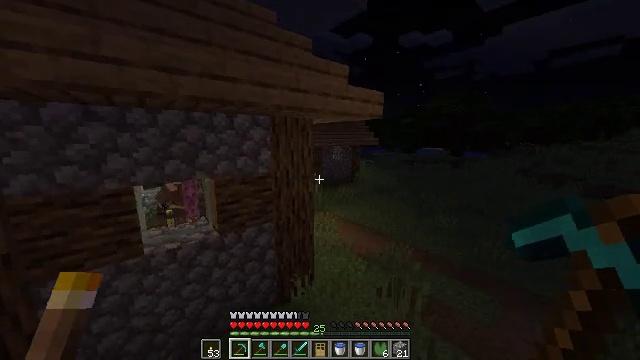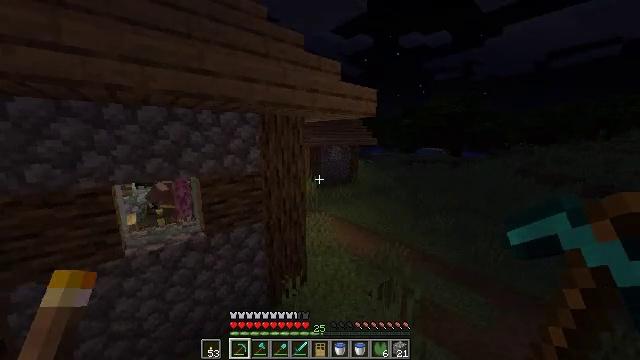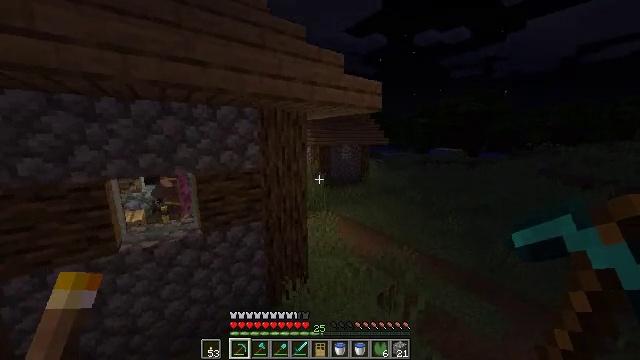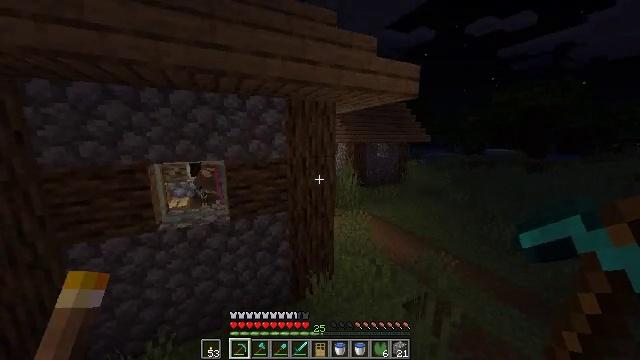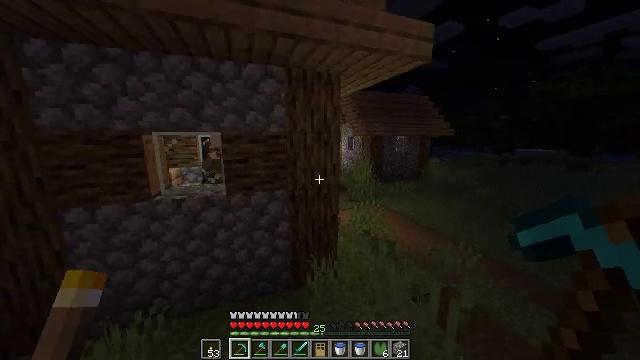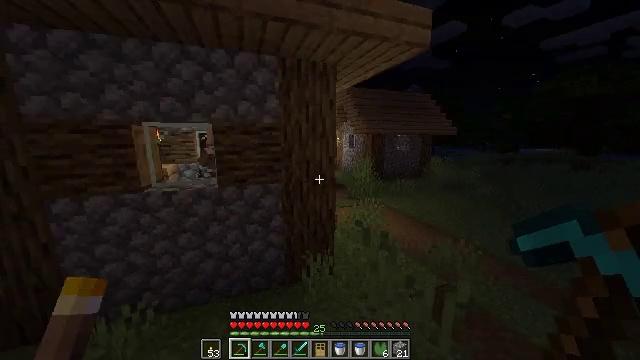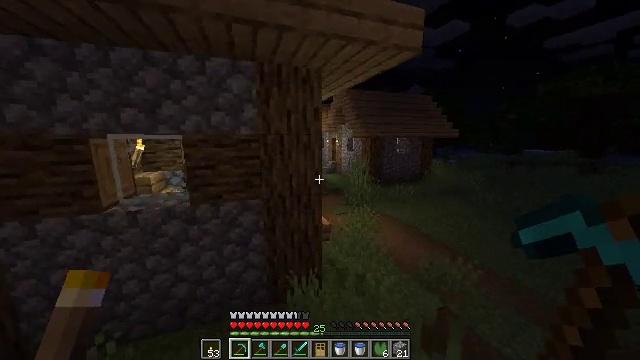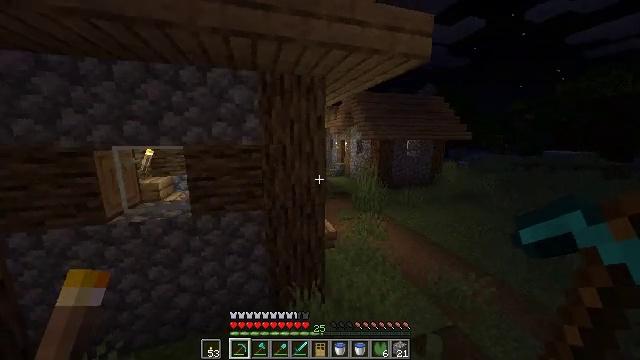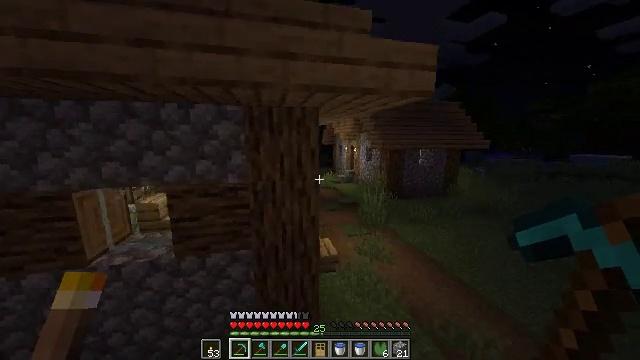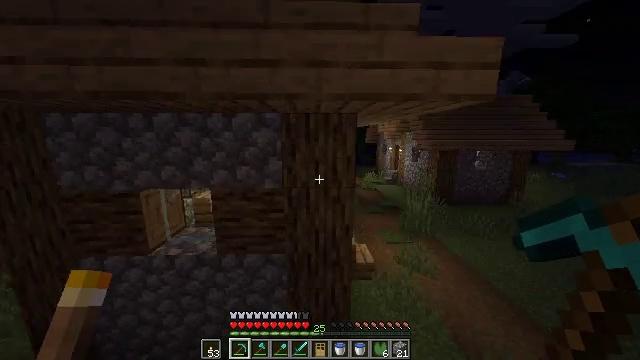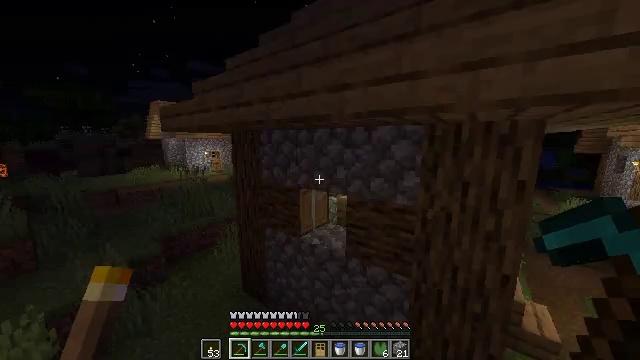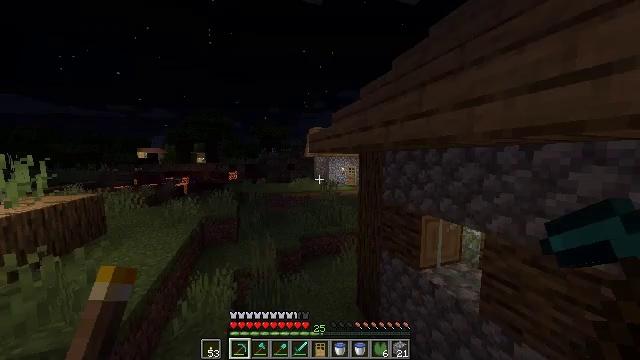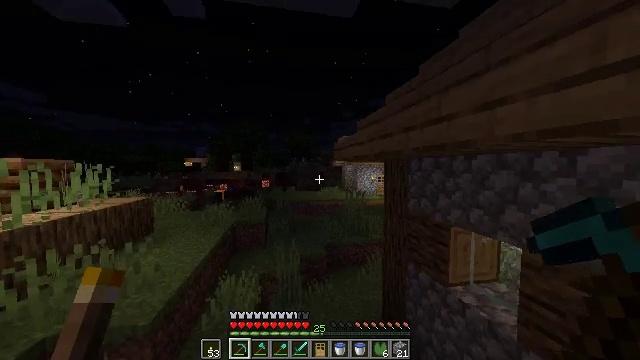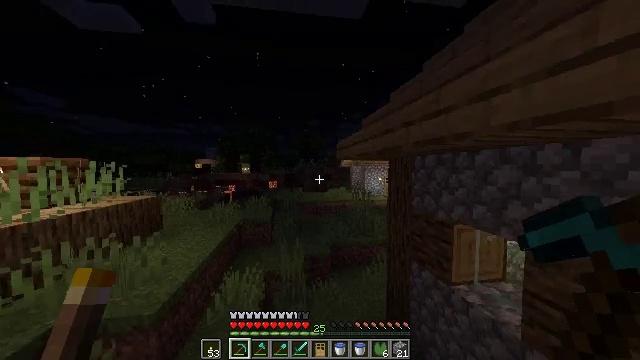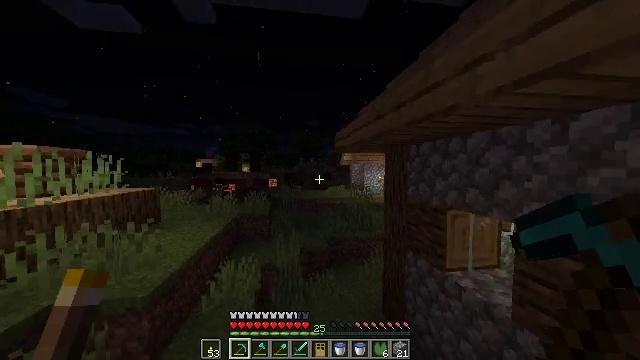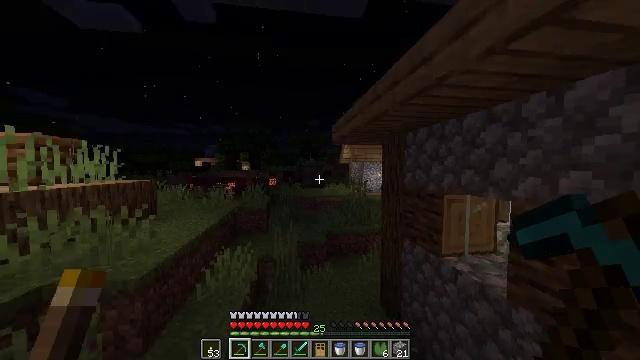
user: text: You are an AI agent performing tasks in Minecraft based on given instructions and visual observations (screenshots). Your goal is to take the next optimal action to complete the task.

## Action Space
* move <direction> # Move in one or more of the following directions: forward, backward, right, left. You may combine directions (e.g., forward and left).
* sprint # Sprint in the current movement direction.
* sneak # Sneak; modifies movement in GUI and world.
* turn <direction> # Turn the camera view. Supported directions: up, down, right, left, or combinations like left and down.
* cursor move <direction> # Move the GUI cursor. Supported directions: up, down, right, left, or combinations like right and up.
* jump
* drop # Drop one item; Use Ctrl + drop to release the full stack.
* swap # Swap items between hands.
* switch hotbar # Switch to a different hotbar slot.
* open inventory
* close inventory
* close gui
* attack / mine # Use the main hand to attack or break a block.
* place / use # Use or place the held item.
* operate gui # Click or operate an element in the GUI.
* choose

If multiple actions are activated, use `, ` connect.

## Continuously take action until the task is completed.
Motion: motion action
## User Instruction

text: Remove an oak door from the inventory.
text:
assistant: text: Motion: move forward and move right, sprint, jump
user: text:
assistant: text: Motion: move forward and move right, sprint, turn left, jump
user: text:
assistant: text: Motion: move forward and move right, sprint, turn left, jump
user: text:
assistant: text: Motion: move forward and move right, sprint, turn left, jump
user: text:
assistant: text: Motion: move forward and move right, sprint, jump
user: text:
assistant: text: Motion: move forward and move right, sprint, jump
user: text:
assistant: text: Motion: move forward and move right, sprint, turn left, jump
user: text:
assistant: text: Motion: move forward and move left, sprint, turn left, jump
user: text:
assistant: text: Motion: move forward and move left, sprint, turn left, jump
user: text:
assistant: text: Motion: move forward and move left, sprint, turn left and up
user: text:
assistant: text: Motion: move forward and move left, sprint, turn left and up
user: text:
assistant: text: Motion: move forward and move left, sprint, turn left and up
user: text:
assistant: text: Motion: move forward and move left, sprint, turn left
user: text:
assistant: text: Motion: move forward, sprint
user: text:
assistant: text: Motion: move forward, sprint
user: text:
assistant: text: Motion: move forward, sprint, turn left
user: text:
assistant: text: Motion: move forward, sprint, turn left and down
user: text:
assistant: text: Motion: move forward, sprint, turn left and down
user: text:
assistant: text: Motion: move forward, sprint, turn down, jump
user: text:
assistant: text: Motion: move forward, sprint, jump
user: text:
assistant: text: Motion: move forward, sprint, turn right, jump
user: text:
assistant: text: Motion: move forward, sprint, jump
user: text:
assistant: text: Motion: move forward, sprint, turn left and down, jump
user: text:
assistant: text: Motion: move forward, sprint, jump
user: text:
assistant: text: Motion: move forward, sprint, jump
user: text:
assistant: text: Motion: move forward, sprint, jump
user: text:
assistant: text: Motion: move forward, sprint, jump
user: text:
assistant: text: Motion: move forward, sprint, jump
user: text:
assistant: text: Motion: move forward, sprint, jump
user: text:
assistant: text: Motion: move forward, sprint, turn right, jump